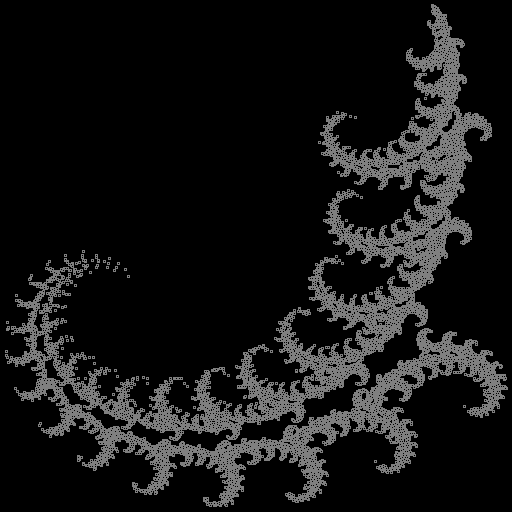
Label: coral